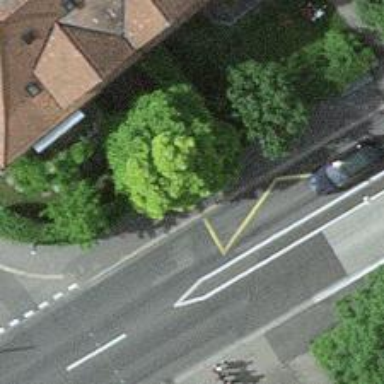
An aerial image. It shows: Asphalt platform for public transport.